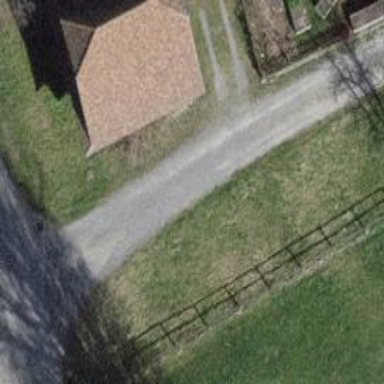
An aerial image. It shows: Dirt service road.